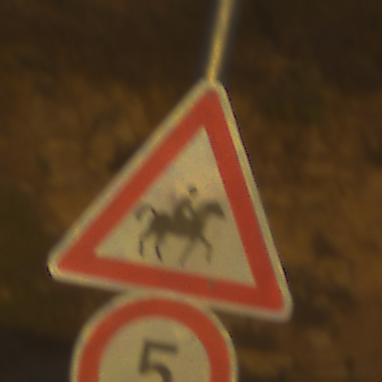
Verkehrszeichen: ReiterLinks
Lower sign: Geschwindigkeit5
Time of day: SunriseSunset
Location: Outdoor (RoadRail)
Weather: PartlyCloudy
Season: NotSpecified
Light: Natural